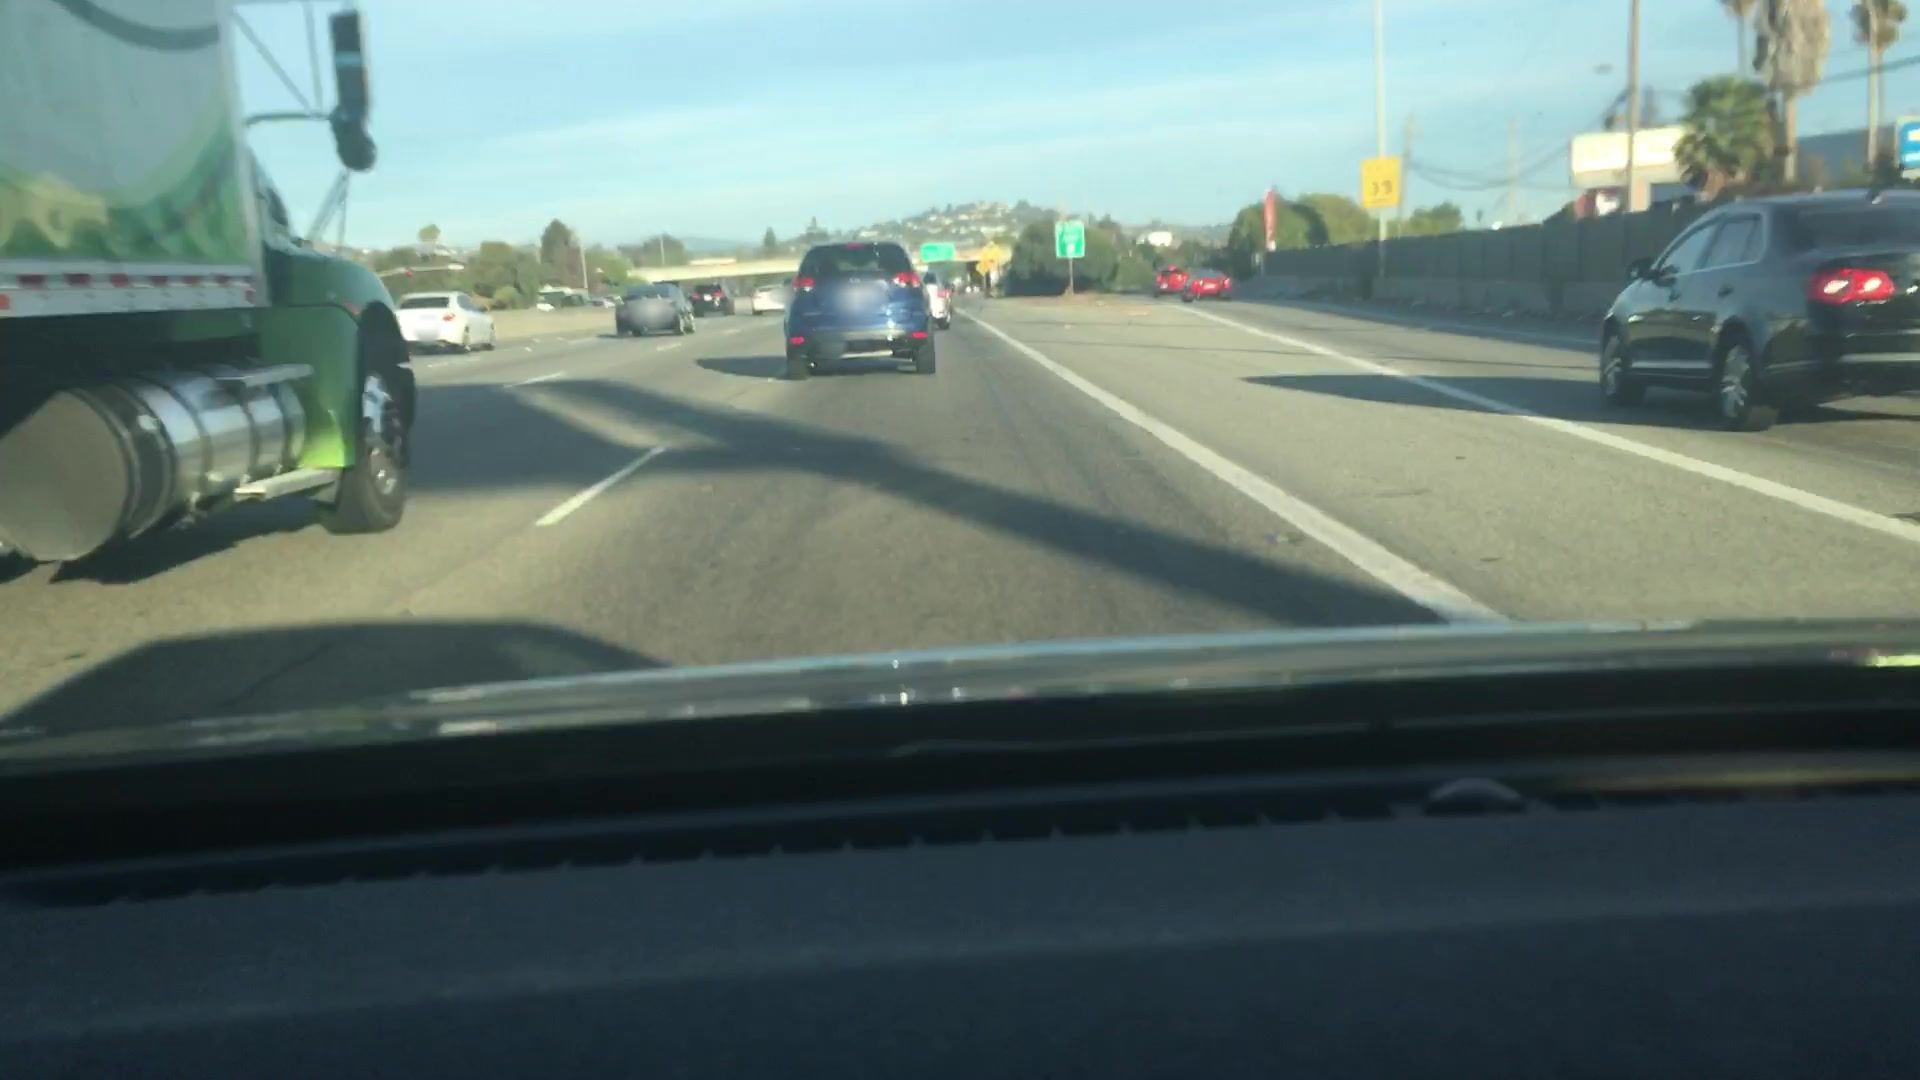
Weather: clear
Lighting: day
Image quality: slightly poor
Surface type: driving surface
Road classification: motorway
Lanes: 4
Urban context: suburban or peri-urban
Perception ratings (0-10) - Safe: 1.38, Lively: 1.66, Beautiful: 1.7, Boring: 0.36, Depressing: 6.17, Wealthy: 5.23